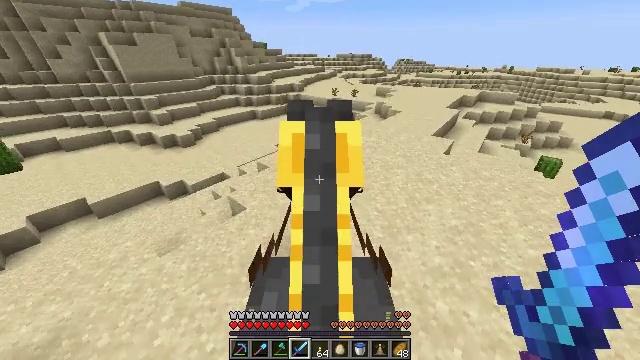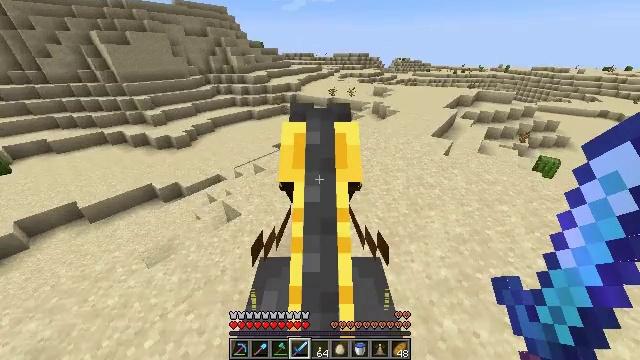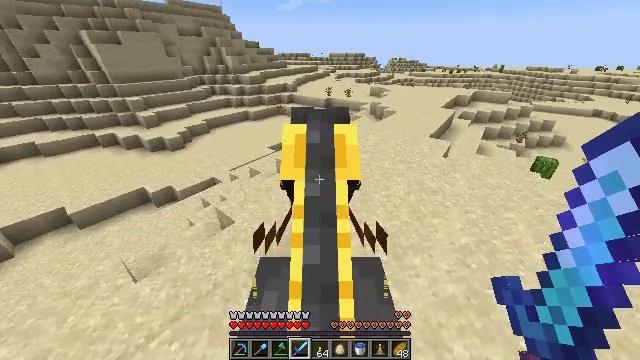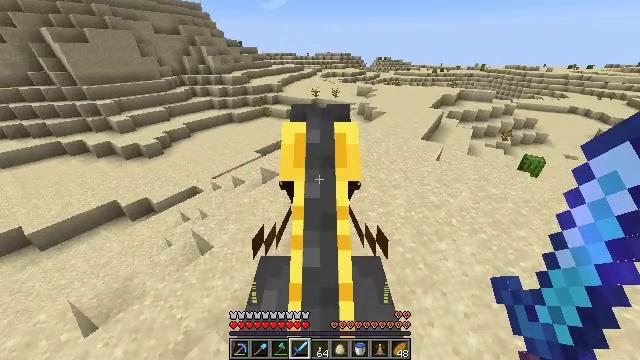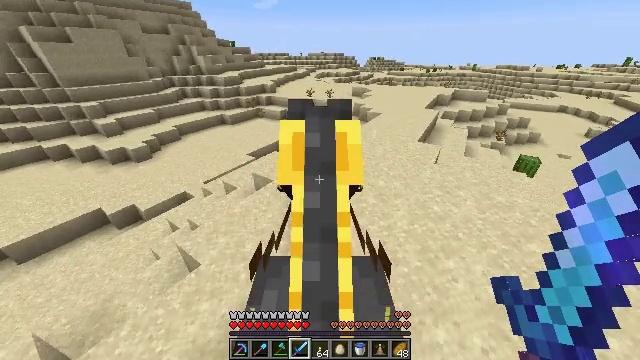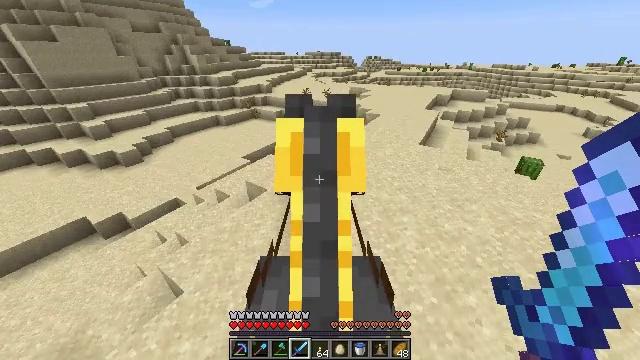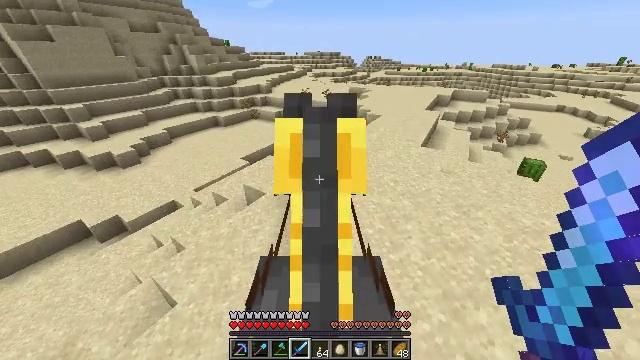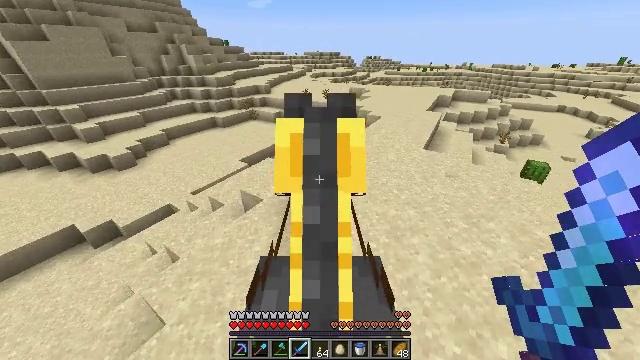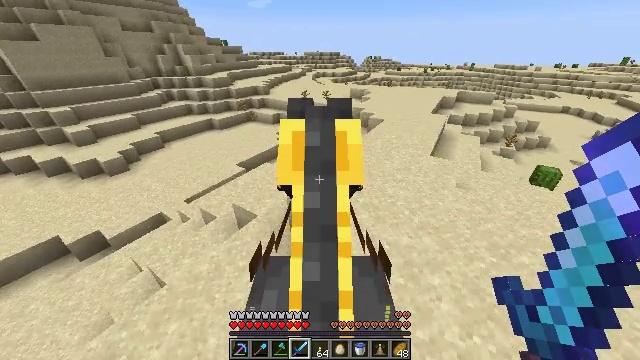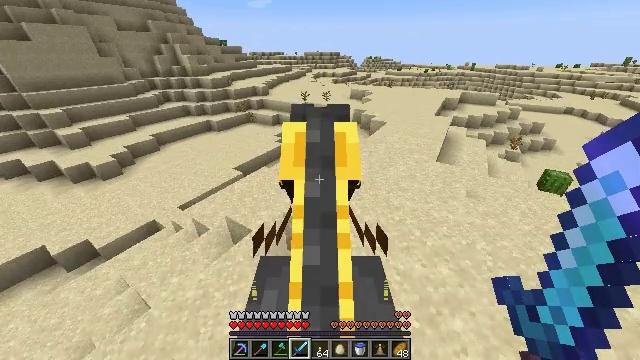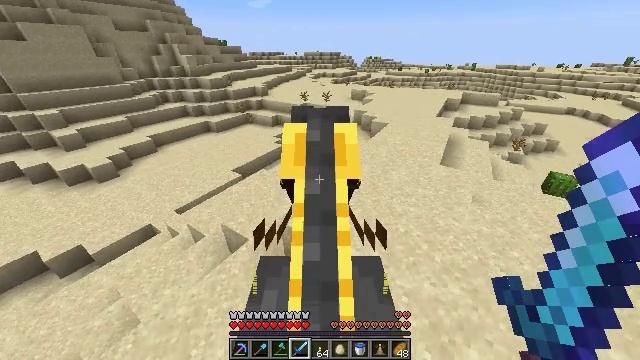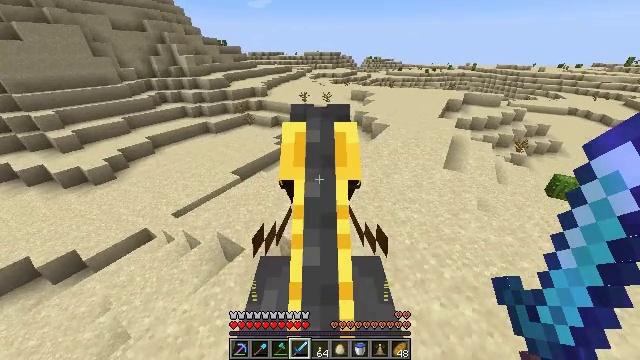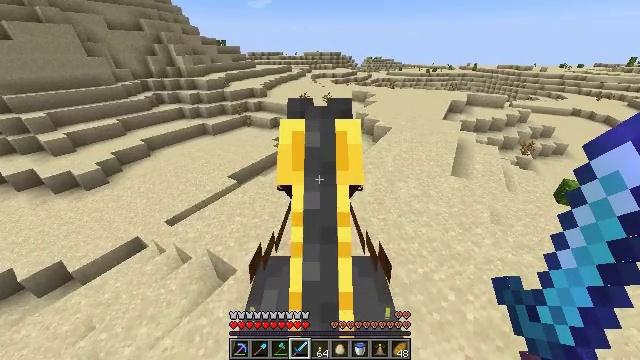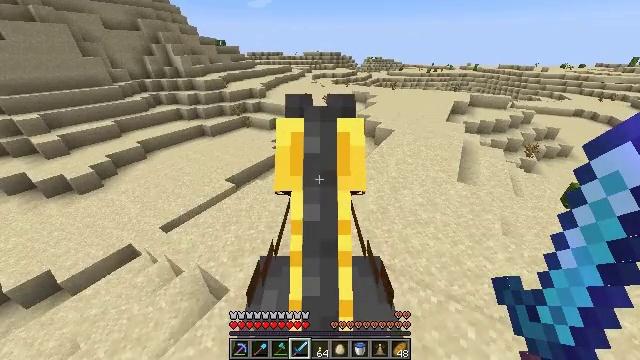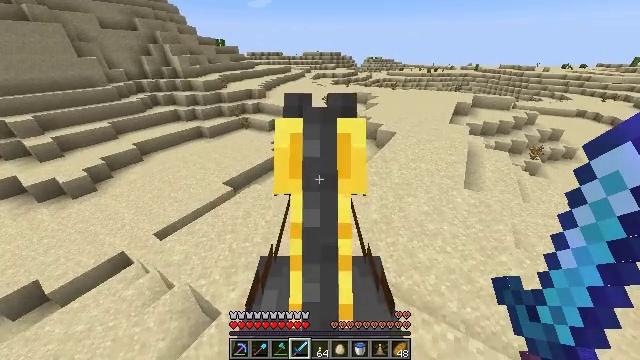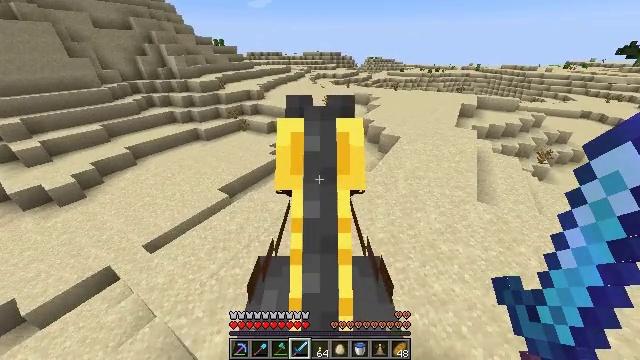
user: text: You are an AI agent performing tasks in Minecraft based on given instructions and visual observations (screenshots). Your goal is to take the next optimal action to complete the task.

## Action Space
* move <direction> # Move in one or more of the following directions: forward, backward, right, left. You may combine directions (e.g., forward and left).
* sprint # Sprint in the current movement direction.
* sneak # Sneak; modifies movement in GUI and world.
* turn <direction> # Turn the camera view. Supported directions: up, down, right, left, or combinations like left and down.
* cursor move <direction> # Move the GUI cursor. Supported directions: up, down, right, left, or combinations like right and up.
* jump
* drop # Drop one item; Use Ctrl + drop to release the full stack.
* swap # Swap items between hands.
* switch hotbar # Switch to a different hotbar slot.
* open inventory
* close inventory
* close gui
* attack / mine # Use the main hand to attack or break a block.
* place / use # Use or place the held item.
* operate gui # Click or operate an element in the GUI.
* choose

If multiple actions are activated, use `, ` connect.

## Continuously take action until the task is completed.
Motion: motion action
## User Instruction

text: Mine the sandstone block.
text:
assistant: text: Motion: move forward, sprint, turn right
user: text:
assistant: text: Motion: move forward, sprint, turn right
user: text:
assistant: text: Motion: move forward, sprint, turn right
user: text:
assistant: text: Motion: move forward, sprint, turn right
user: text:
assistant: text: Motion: move forward, sprint
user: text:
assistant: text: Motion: move forward, sprint
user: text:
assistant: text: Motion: move forward, sprint
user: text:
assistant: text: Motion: move forward, sprint
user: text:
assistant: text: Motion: move forward, sprint
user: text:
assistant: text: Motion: move forward, sprint
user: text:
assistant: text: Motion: move forward, sprint
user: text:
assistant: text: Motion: move forward, sprint
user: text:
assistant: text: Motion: move forward, sprint
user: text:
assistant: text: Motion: move forward, sprint
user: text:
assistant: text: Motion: move forward, sprint
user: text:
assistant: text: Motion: move forward, sprint
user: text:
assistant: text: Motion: move forward, sprint, turn right
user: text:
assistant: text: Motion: move forward, sprint, turn right
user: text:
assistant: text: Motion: move forward, sprint, turn right
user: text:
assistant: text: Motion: move forward, sprint
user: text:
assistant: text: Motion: move forward, sprint
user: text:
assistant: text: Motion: move forward, sprint, turn left
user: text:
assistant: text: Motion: move forward, sprint, turn left
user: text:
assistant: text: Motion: move forward, sprint, turn left
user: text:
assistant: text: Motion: move forward, sprint, turn left
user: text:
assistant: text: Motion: move forward, sprint, turn left
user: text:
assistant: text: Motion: move forward, sprint, turn left
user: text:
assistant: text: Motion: move forward, sprint, turn left
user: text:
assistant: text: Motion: move forward, sprint, turn left
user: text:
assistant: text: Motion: move forward, sprint